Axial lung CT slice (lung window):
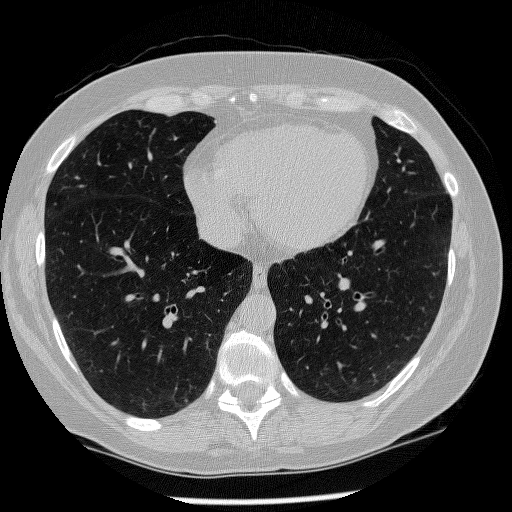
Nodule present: no